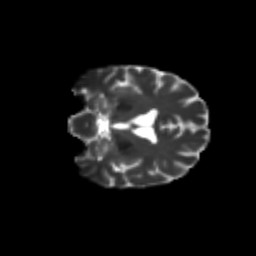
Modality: T2w
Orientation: coronal
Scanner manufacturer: siemens
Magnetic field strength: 3 T
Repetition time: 9.2 s
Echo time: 0.084 s